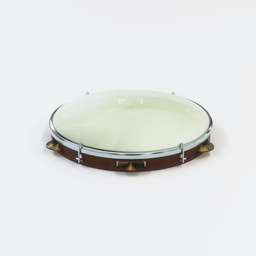
Label: tools